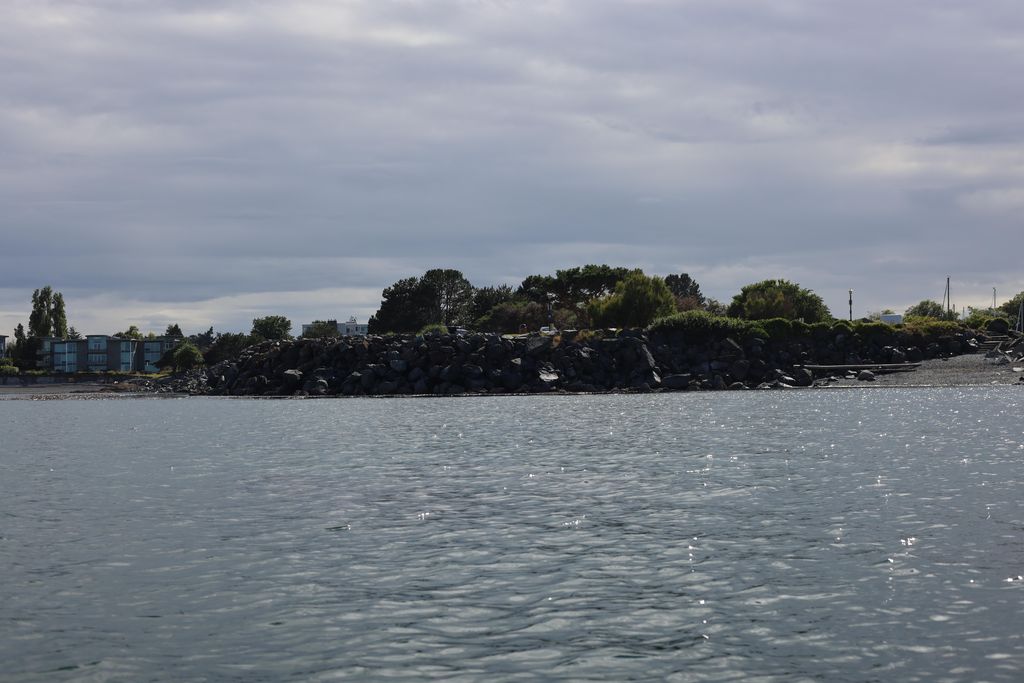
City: victoria